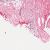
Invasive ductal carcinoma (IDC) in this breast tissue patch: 0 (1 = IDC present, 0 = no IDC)